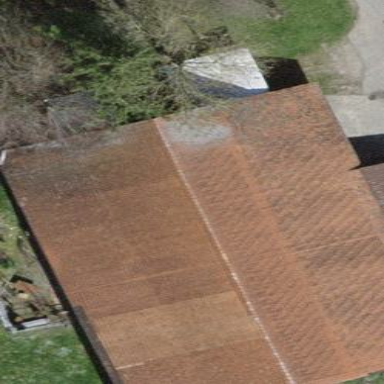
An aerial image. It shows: Gabled roof on farm auxiliary building.